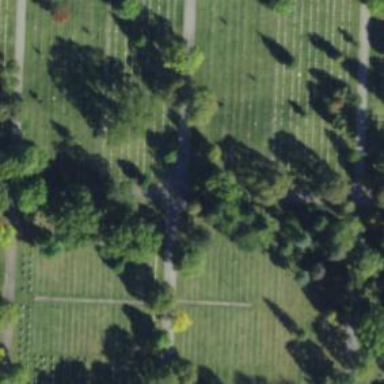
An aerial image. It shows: Historical memorial located in graveyard.